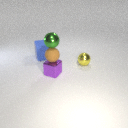
small yellow metal sphere to the right of small purple metal cube